Interaction volume radius: 5 \u00c5
Interaction volume height: 20 \u00c5
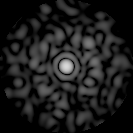
Disorder parameter: 0.7836